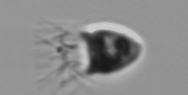
Label: Balanion